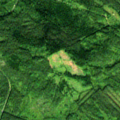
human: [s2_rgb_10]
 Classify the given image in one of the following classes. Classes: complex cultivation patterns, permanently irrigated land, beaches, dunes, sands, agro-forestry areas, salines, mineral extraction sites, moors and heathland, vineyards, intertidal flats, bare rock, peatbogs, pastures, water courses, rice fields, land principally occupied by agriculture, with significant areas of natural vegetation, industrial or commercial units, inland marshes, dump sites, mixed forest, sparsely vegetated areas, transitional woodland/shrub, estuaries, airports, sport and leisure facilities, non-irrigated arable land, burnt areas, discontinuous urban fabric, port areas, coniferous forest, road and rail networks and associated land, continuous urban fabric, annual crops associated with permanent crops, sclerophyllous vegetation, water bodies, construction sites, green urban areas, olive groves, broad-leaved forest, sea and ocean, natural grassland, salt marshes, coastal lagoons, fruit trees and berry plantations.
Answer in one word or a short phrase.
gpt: coniferous forest, mixed forest